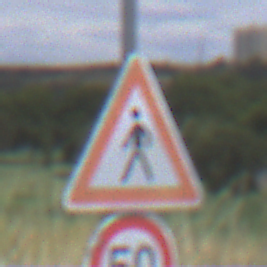
Verkehrszeichen: FussgaengerRechts
Zusatzzeichen unten: Geschwindigkeit50
Umgebung: Outdoor, Nature
Tageszeit: Midday
Wetter: PartlyCloudy
Licht: Natural
Jahreszeit: NotSpecified
Kontrast: HighContrast